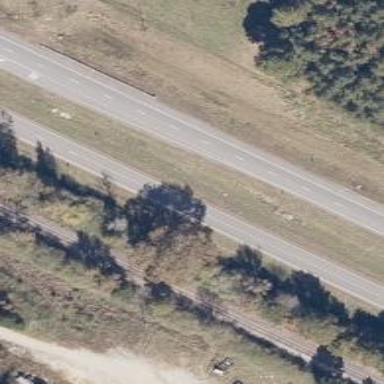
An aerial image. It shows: Asphalt dual carriageway categorized as trunk highway.